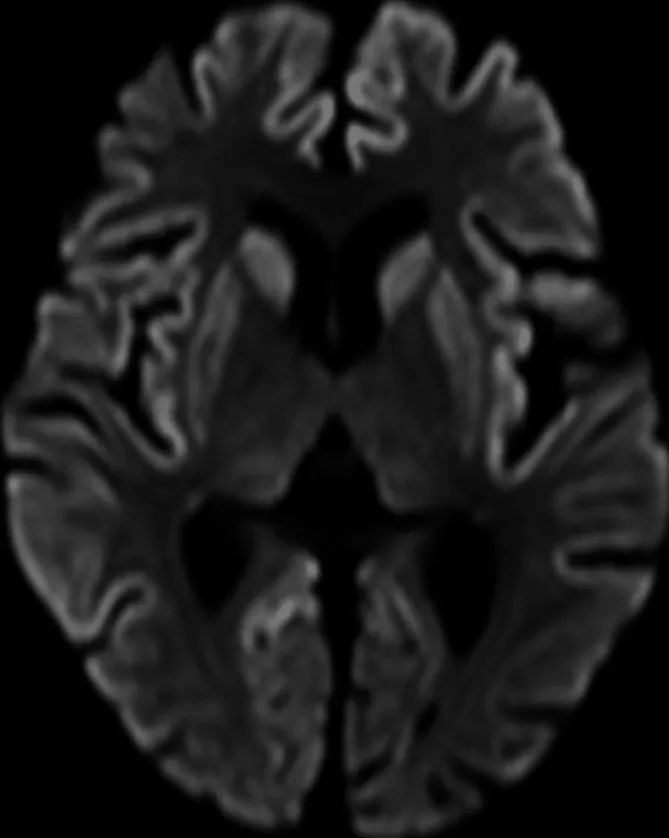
Brain MRI findings. . Brain MRI revealed mild atrophy of the cerebrum and high signal levels in the cerebral cortex and basal ganglia on DWI.
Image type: radiology (mri)